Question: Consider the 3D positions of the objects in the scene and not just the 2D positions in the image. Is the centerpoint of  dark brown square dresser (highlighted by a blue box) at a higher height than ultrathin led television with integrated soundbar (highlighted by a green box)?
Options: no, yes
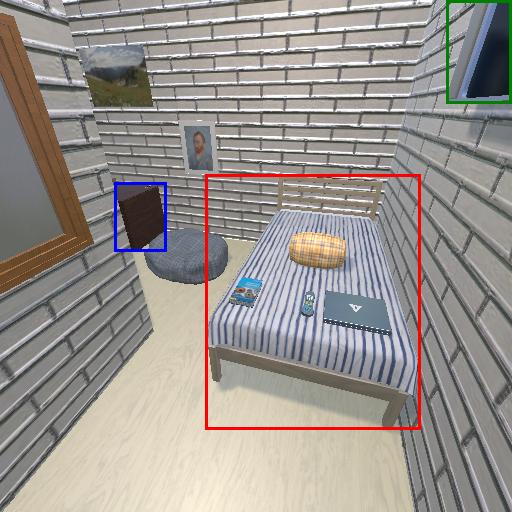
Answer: no